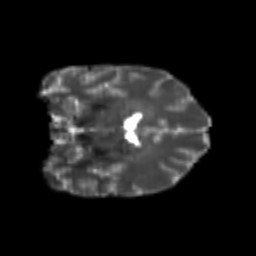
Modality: T2w
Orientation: coronal
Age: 26
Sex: female
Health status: healthy
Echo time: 0.074 s